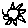
Label: sun